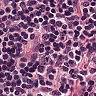
Metastatic tissue present: no